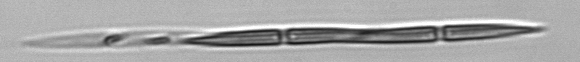
Label: Pseudo-nitzschia